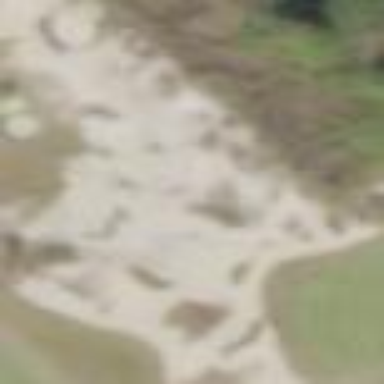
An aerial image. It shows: Bunker on golf course.